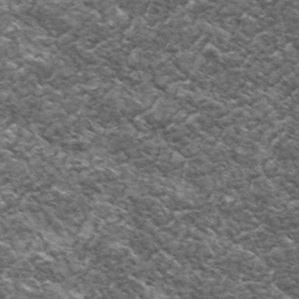
Label: frost